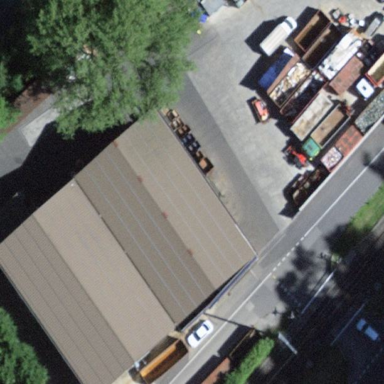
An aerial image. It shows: Recycling center that accepts scrap metal.